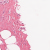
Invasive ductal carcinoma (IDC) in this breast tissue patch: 0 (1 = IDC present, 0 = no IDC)